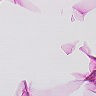
Metastatic tissue present: no